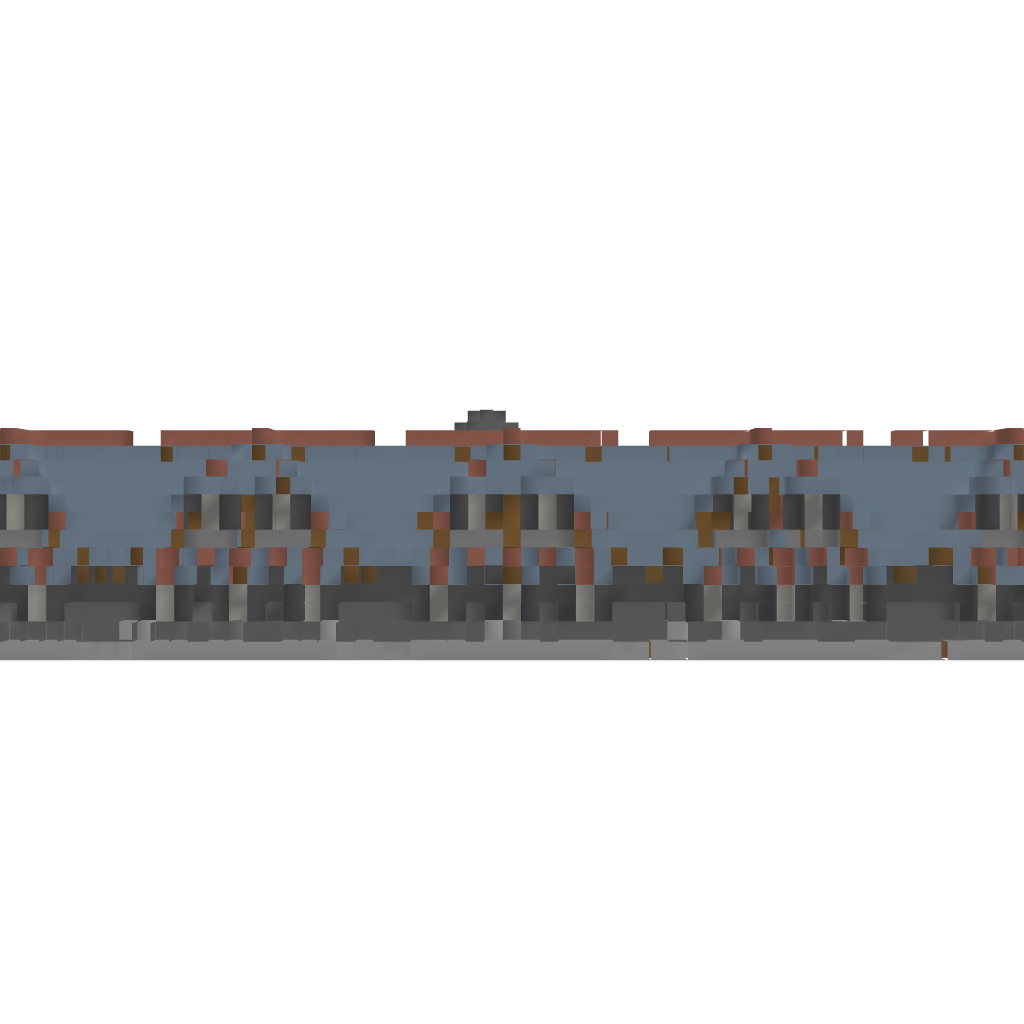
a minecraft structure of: Modular Housing